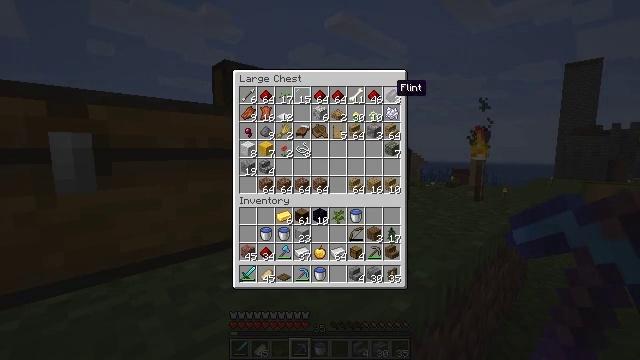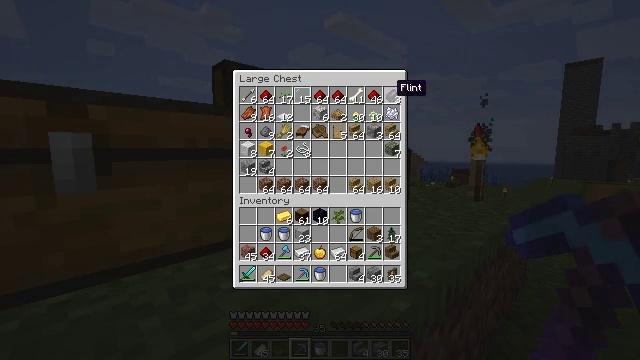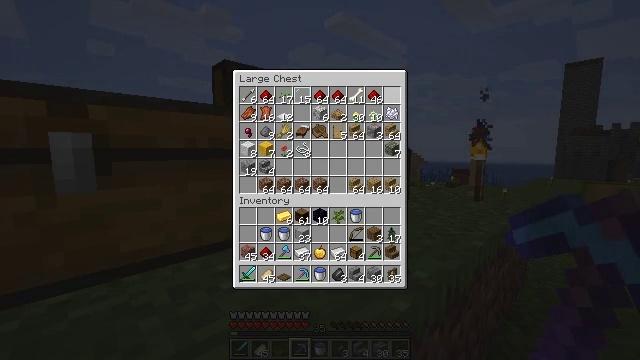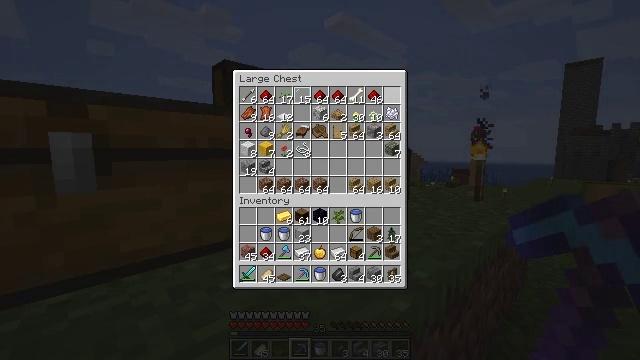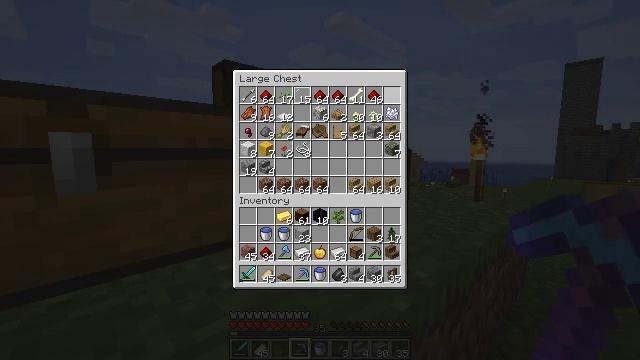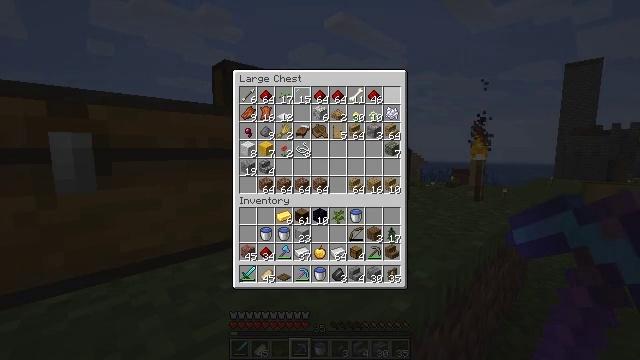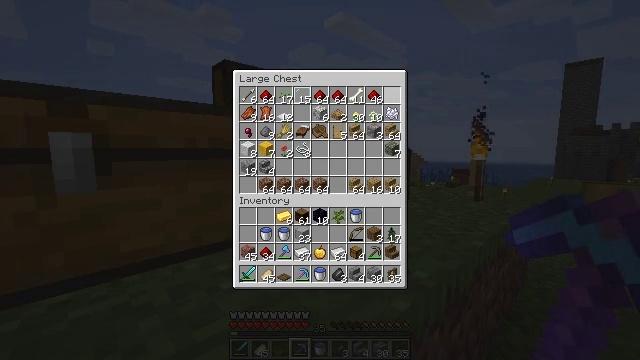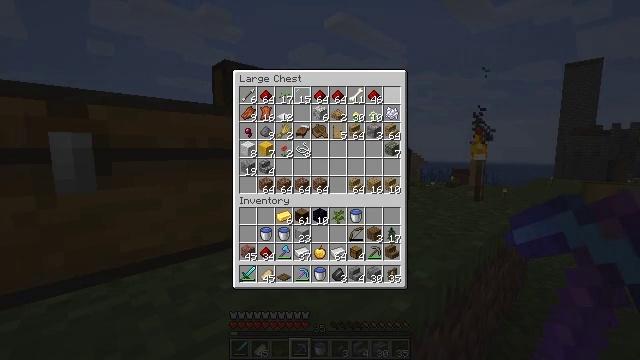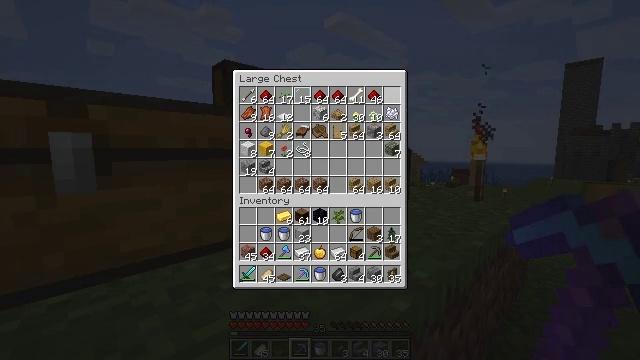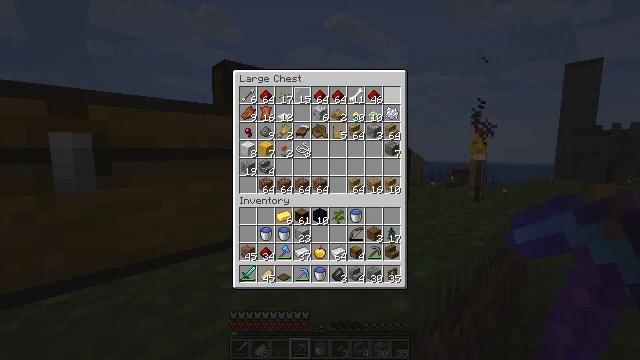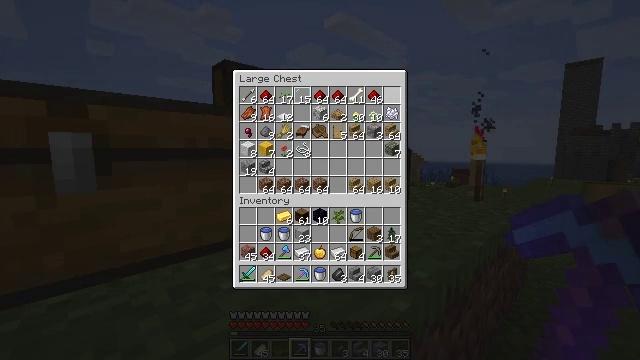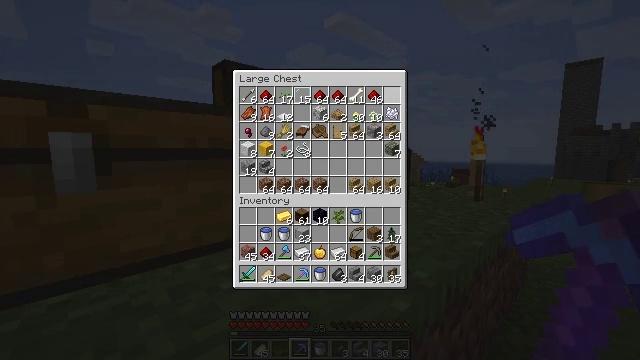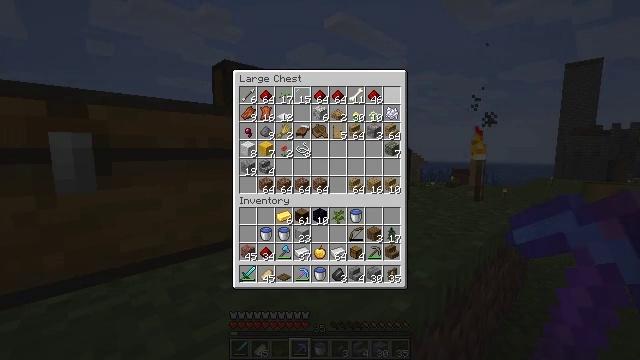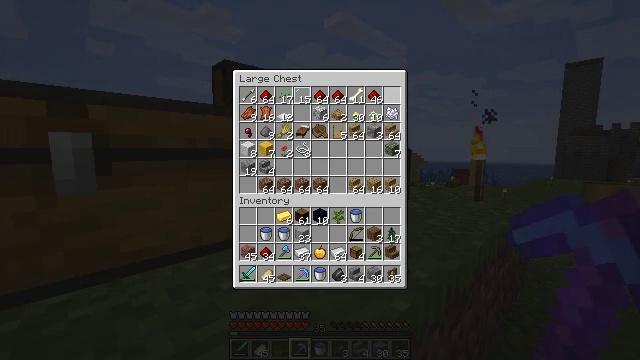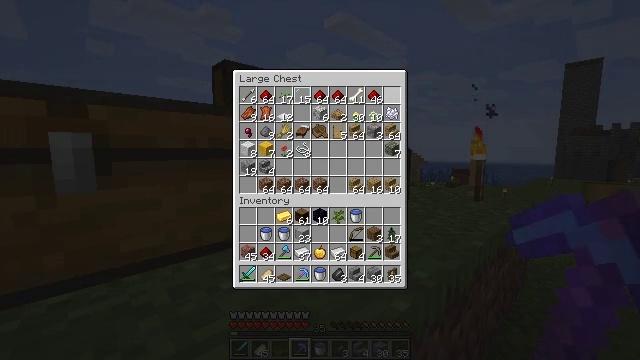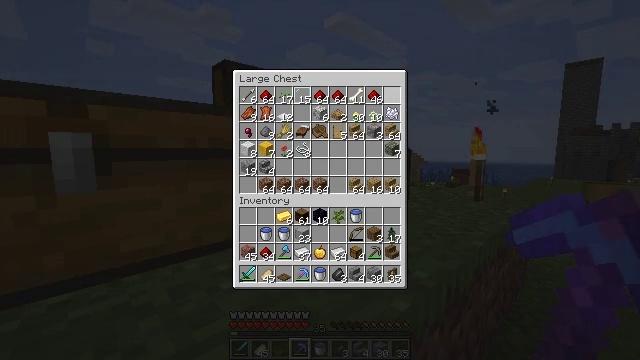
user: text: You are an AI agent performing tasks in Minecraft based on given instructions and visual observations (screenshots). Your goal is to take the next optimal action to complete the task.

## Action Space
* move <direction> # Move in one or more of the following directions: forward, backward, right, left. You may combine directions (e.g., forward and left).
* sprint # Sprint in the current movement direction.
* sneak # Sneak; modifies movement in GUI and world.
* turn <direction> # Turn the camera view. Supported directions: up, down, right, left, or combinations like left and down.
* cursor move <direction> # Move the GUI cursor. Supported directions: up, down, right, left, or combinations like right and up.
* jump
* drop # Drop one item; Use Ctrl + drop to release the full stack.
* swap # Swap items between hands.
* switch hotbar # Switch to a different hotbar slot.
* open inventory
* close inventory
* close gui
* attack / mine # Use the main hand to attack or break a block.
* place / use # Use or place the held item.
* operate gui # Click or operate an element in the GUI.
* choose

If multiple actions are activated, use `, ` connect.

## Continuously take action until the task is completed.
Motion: motion action
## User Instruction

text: Open the crafting grid and craft flint and steel with an iron ingot and flint.
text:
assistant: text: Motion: sneak
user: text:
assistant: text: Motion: sneak, operate gui
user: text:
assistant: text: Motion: sneak, operate gui
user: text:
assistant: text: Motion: sneak
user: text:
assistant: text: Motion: sneak
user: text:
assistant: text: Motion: sneak
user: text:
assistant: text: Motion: sneak
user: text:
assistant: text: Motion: sneak
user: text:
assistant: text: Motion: no_op
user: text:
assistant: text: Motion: no_op
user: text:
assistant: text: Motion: no_op
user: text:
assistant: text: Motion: no_op
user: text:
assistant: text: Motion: no_op
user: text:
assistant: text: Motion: no_op
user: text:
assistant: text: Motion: no_op
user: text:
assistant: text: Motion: no_op
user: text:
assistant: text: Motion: close gui
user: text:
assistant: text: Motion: no_op
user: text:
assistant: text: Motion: no_op
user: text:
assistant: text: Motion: no_op
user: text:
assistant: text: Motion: turn left and down
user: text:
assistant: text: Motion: turn left
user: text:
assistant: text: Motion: turn left
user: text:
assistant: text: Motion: turn left
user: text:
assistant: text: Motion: turn left
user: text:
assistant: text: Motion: turn left
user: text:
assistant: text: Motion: turn left and up
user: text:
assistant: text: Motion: turn left
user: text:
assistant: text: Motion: no_op
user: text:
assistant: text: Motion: no_op